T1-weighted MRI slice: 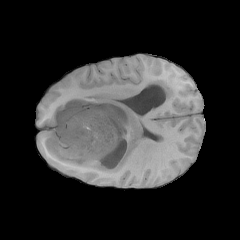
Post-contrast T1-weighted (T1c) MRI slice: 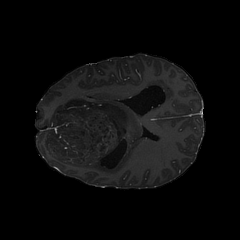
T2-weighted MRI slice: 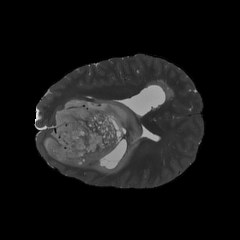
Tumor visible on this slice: yes